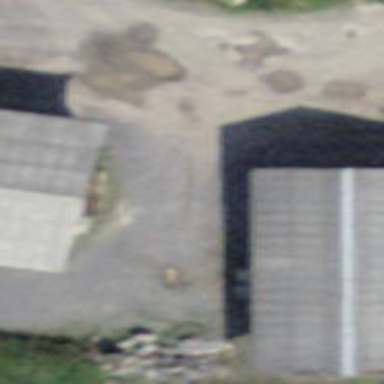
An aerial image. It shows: Rural barn.